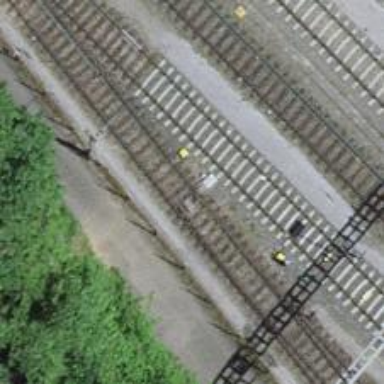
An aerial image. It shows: Rail siding with electrified contact lines for trains.